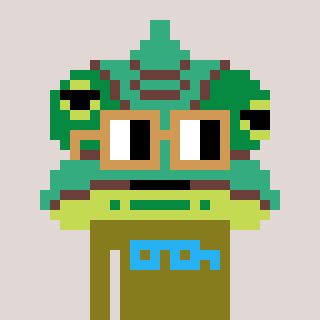
a pixel art character with square brown glasses, a chameleon-shaped head and a gunk-colored body on a warm background